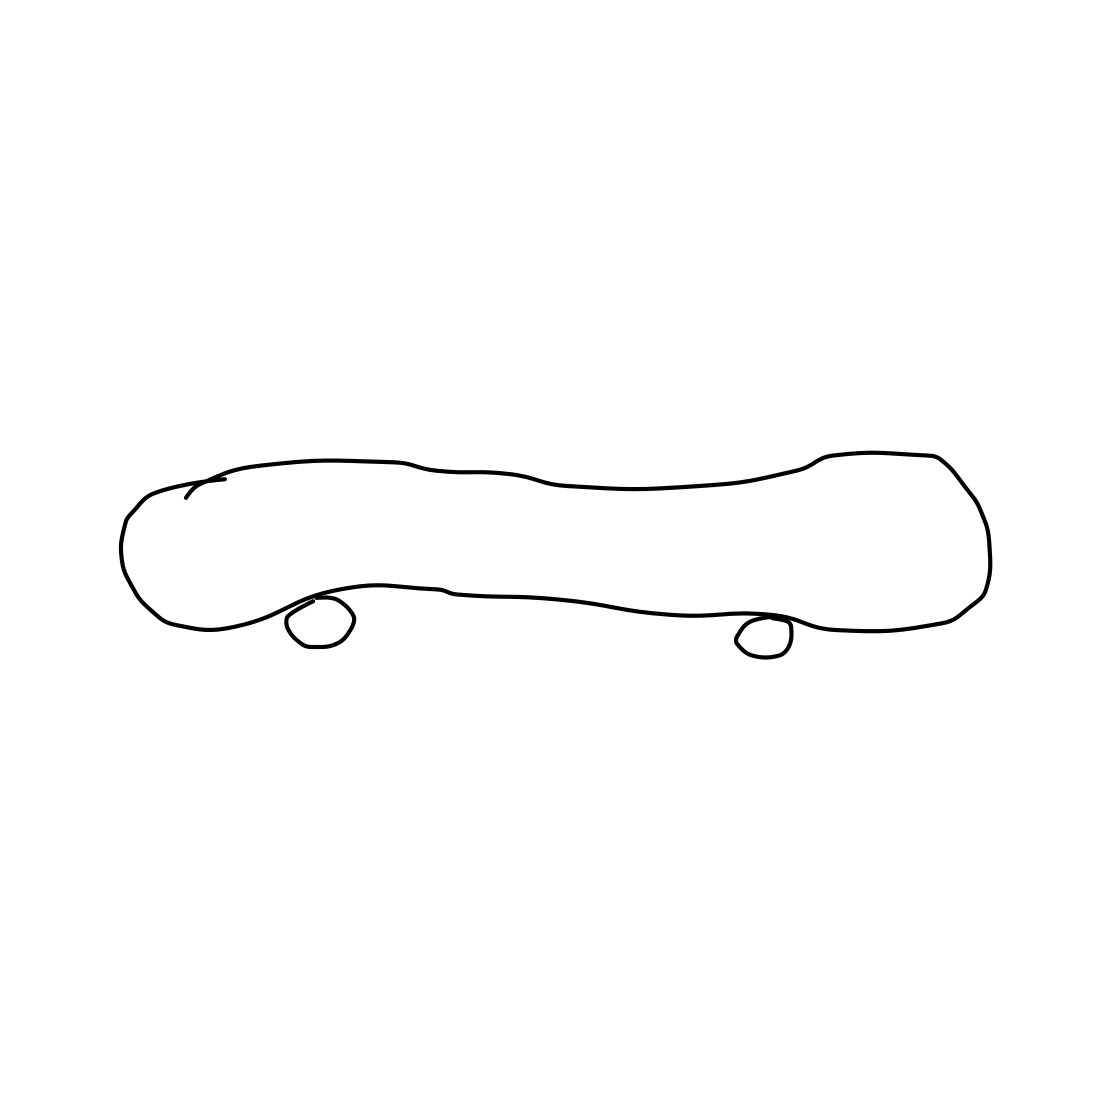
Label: skateboard